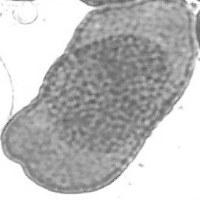
Label: prophase